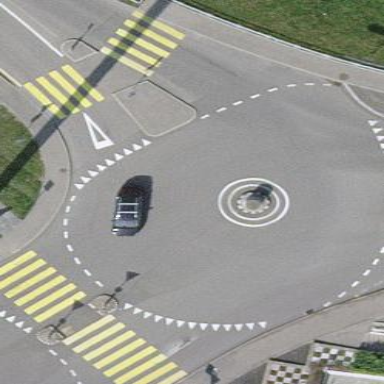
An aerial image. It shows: Secondary road made of asphalt leading to roundabout.